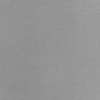
Label: dusty